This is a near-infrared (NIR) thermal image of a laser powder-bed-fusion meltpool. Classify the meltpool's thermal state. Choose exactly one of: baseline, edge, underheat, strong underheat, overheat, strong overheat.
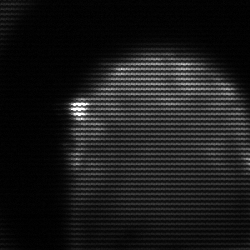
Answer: edge